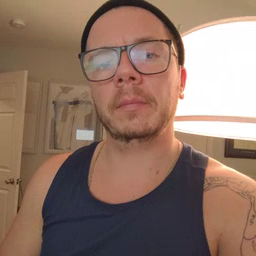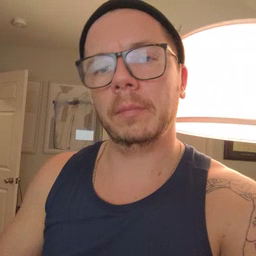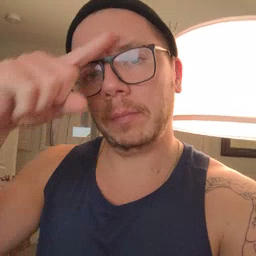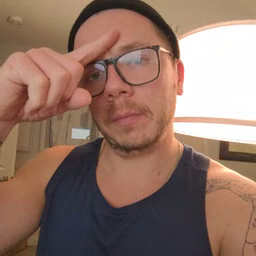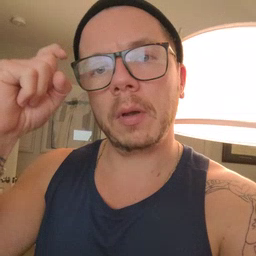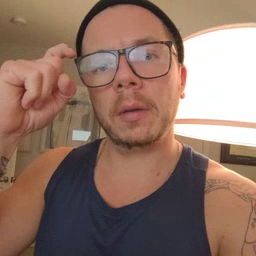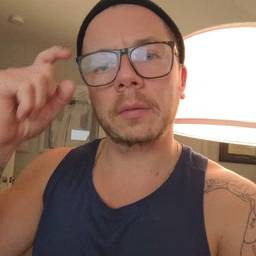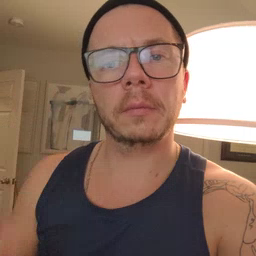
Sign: because